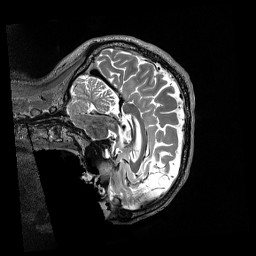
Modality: T2w
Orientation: sagittal
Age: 72
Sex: male
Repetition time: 3.2 s
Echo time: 0.563 s